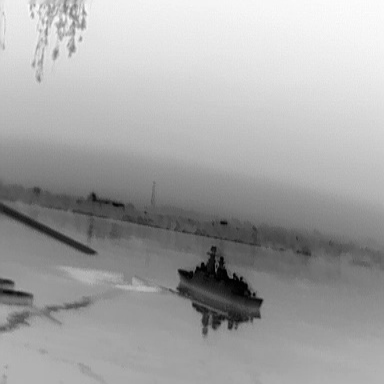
There is a warship in the infrared image.